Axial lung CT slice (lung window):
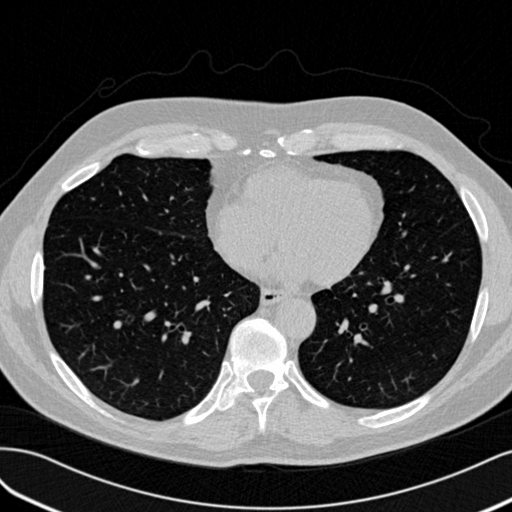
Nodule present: no